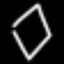
Label: diamond